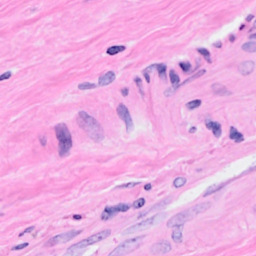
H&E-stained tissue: Breast